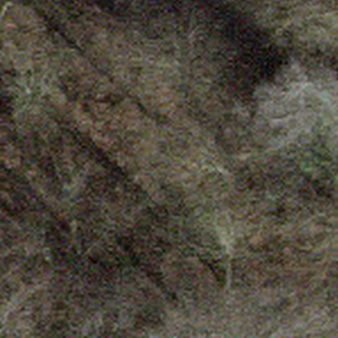
Label: other